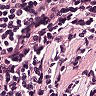
Metastatic tissue present: no